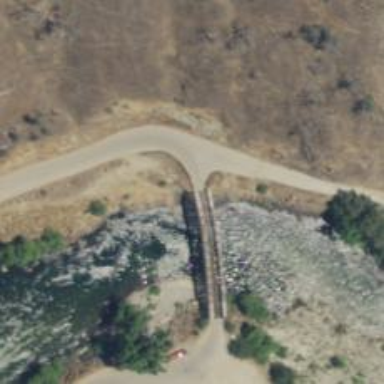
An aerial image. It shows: Unclassified road passing over truss bridge.